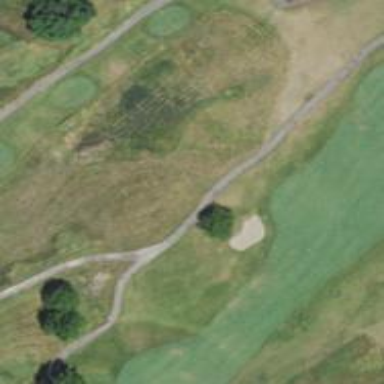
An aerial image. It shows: Area of rough grass used for golf.